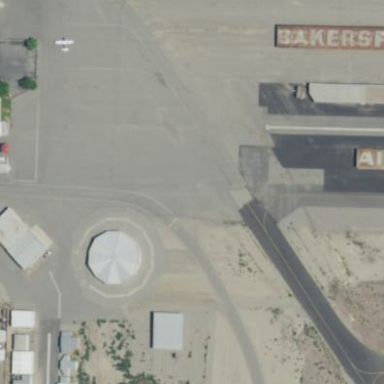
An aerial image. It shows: Apron at the airport.